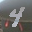
Label: 4